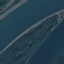
Land use / land cover: River